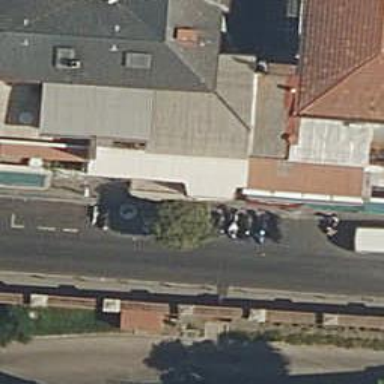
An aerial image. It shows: Motorcycle parking facility.